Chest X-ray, PA view. Patient: 25 years old, sex M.
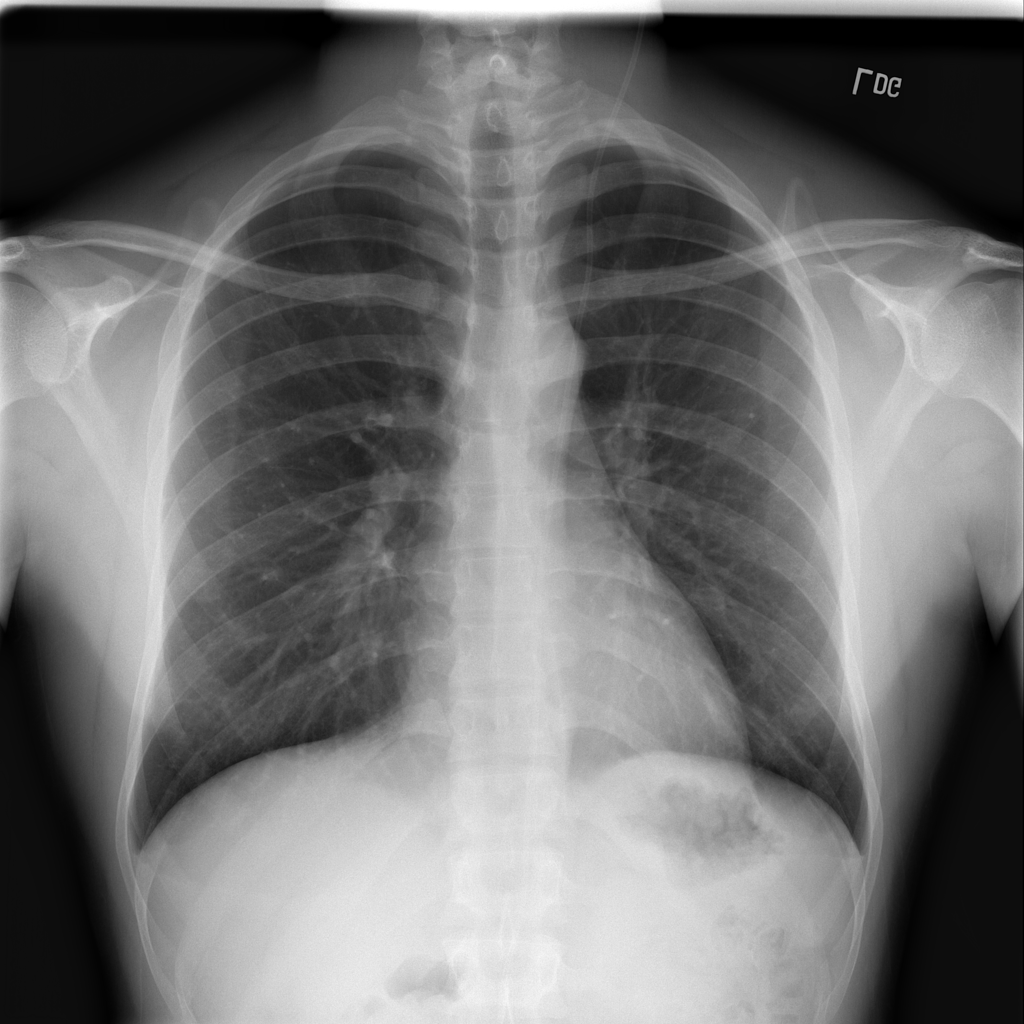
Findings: No Finding